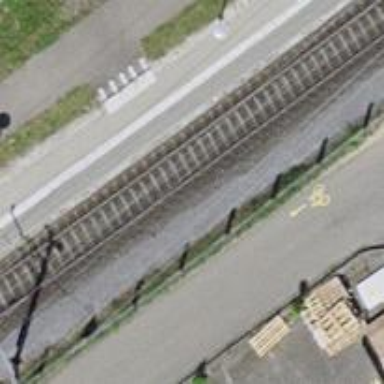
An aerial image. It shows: Close-up of railway platform edge.